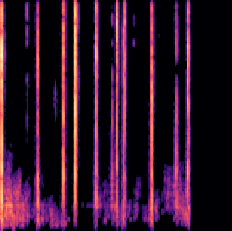
Sound class: Fire crackling